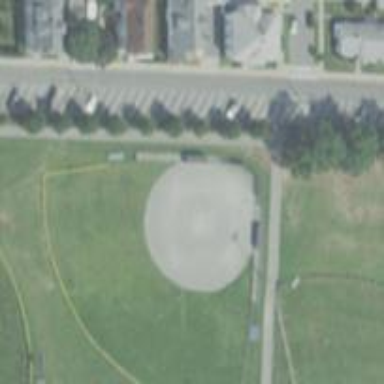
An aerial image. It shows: Baseball pitch for leisure land.